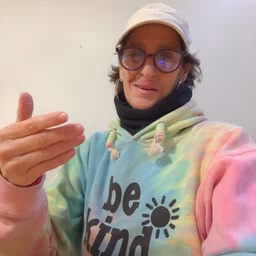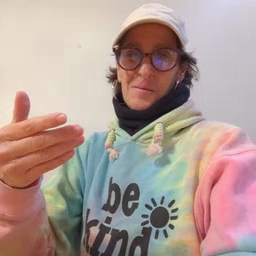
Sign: pizza